Question: I'm trying to add a UIToolbar that shows the user karma in a NavigationBar. The problem I have is that the colors are not exactly equals, as you can see at the photo.

So, any idea How could I resolve this? Here is the code:
'''
- (void)viewDidLoad
{
[super viewDidLoad];
UIToolbar *tools = [[UIToolbar alloc]
initWithFrame:CGRectMake(0.0f, 0.0f, 80.0f, 45.00f)];
UILabel *karma = [[UILabel alloc] initWithFrame:CGRectMake(30.0f, 0.0f, 40.0f, 44.00f)];
karma.text = [[NSUserDefaults standardUserDefaults] stringForKey:@"karma"];
karma.font = [UIFont fontWithName:@"Helvetica" size:(14.0)];
karma.textColor = [UIColor colorWithRed:(255.0) green:(255.0) blue:(255.0) alpha:1];
karma.backgroundColor = [UIColor colorWithRed:(64/255.0) green:(64/255.0) blue:(64/255.0) alpha:0];
UIImage *image = [UIImage imageNamed:@"ic_people.png"];
UIImageView *imageView = [[UIImageView alloc] initWithImage:image];
imageView.frame = CGRectMake(0.0f, 7.5f, 30.0f, 30.00f);
// Add Pin button.
[tools setBarStyle: UIBarStyleDefault];
[tools addSubview:karma];
[tools addSubview:imageView];
// Add toolbar to nav bar.
UIBarButtonItem *karmaNav = [[UIBarButtonItem alloc] initWithCustomView:tools];
self.navigationItem.rightBarButtonItem = karmaNav;
...
'''
Thank you.
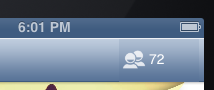
Answer: Why not embed your karma label and image inside of a UIView instead of a UIToolbar. Then, you'd be able to set the background color of that UIView to clearColor.
Something like this:
'''
UIView *tools = [[UIView alloc]
initWithFrame:CGRectMake(0.0f, 0.0f, 80.0f, 45.00f)];
tools.backgroundColor = [UIColor clearColor];
UILabel *karma = [[UILabel alloc] initWithFrame:CGRectMake(30.0f, 0.0f, 40.0f, 44.00f)];
karma.text = [[NSUserDefaults standardUserDefaults] stringForKey:@"karma"];
karma.font = [UIFont fontWithName:@"Helvetica" size:(14.0)];
karma.textColor = [UIColor colorWithRed:(255.0) green:(255.0) blue:(255.0) alpha:1];
karma.backgroundColor = [UIColor colorWithRed:(64/255.0) green:(64/255.0) blue:(64/255.0) alpha:0];
UIImage *image = [UIImage imageNamed:@"ic_people.png"];
UIImageView *imageView = [[UIImageView alloc] initWithImage:image];
imageView.frame = CGRectMake(0.0f, 7.5f, 30.0f, 30.00f);
[tools addSubview:karma];
[tools addSubview:imageView];
UIBarButtonItem *karmaNav = [[UIBarButtonItem alloc] initWithCustomView:tools];
self.navigationItem.rightBarButtonItem = karmaNav;
'''